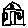
Label: house